Question: I want to disable or hide the List of variable names which are assigned to the curves of different colors in Google Line Chart.
'''
var options = {
curveType: 'function',
title: 'Profit Graph',
backgroundColor: {fill:'transparent'},
// option to disable color-variable mapping ??
};
var chart = new google.visualization.LineChart(document.getElementById('graph'));
chart.draw(data, options);
'''
Optional: If possible i wish to have the ability to customize the listing format ( with additional data ) using a callback function.

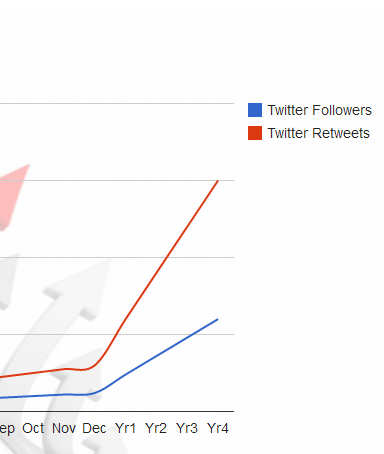
Answer: That is controlled by 'legend' option. To hide it you have to use:
'''
legend: {
position: 'none'
}
'''
How to customize it? One possibility is described in question <URL>. It is for pie chart but the solution could be reused also for line chart.